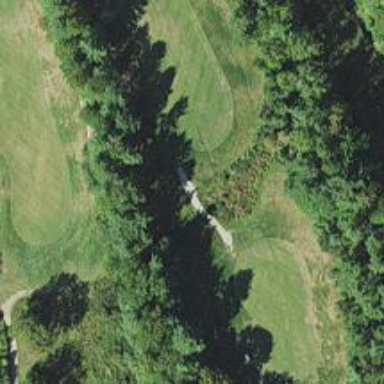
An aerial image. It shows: Service road designated as golf cart path.